Question: I'm building an application using actionbarSherlock, and i'm using tabs in one of my actives.
Is it possible to show only the tabs and hide the bar ?
In the left is how it's actually displayed and in the right it's how i would like to display

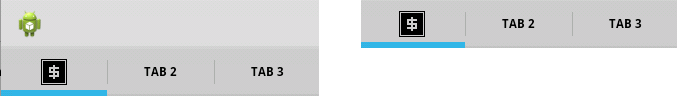
Answer: The solutions is :
'''
ActionBar bar = getSupportActionBar();
bar.setDisplayShowTitleEnabled(false);
bar.setDisplayShowHomeEnabled(false);
'''